Interaction volume radius: 5 \u00c5
Interaction volume height: 15 \u00c5
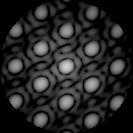
Disorder parameter: 0.1003